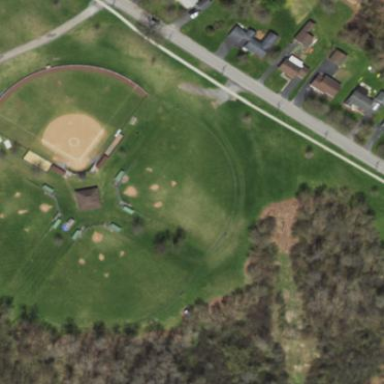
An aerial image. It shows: Baseball pitch for leisure land activities.